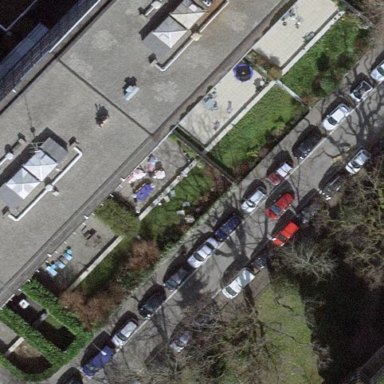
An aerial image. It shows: Garden enclosed by fence.